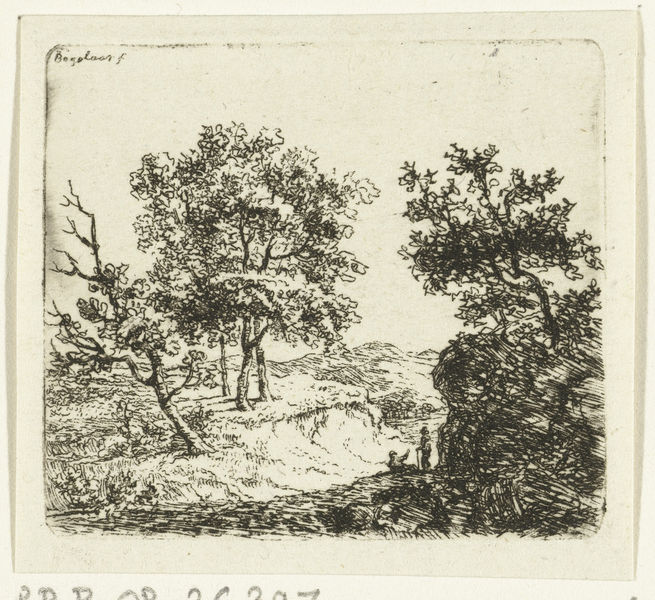
Titel: Heuvellandschap met twee wandelaars
Künstler: Ernst Willem Jan Bagelaar
Standort: Amsterdam
Institution: Rijksmuseum
Schlagwörter: hand, männer, wiese, arm, hügel, stock, berge, people, white, black, country, dark, druck, schwarzweiss, lithografie, wood, man, tree, hills, landscape, trees, grass, river, road, drawing, black and white, sketch, wind, person, rural, two people, art, ground, pencil, book, cane, poeple, shading, charcoal, land, carving, sepia, bäaume, hatched, etch, papere, engrave, cross-hatched, hikers, people on hill, picle, creekbed, bogolaaro f